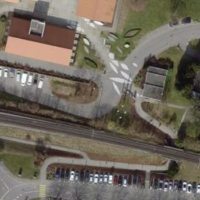
EUNIS habitat code: 54
Species observed at this site:
Spiraea japonica